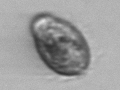
Label: Pleuronema